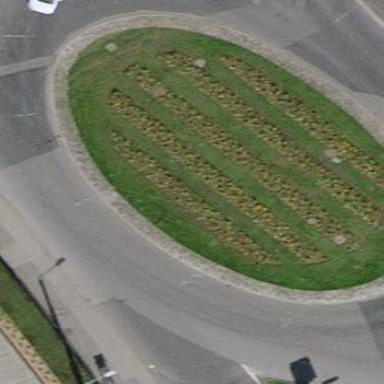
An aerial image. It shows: Primary highway with asphalt surface encircling roundabout. Separate sidewalk and trolley wires can also be seen.